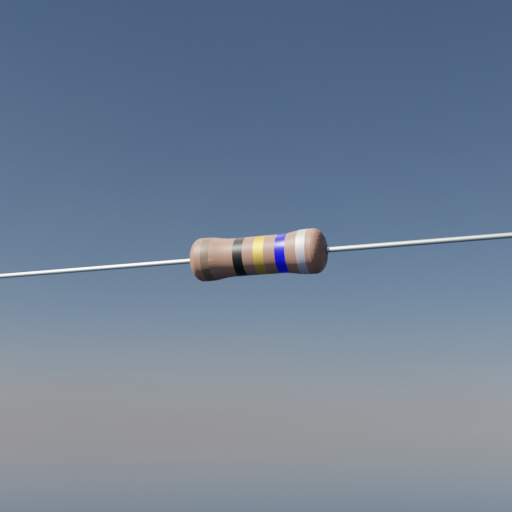
Resistor colour bands (in order): brown, black, gold, blue, silver